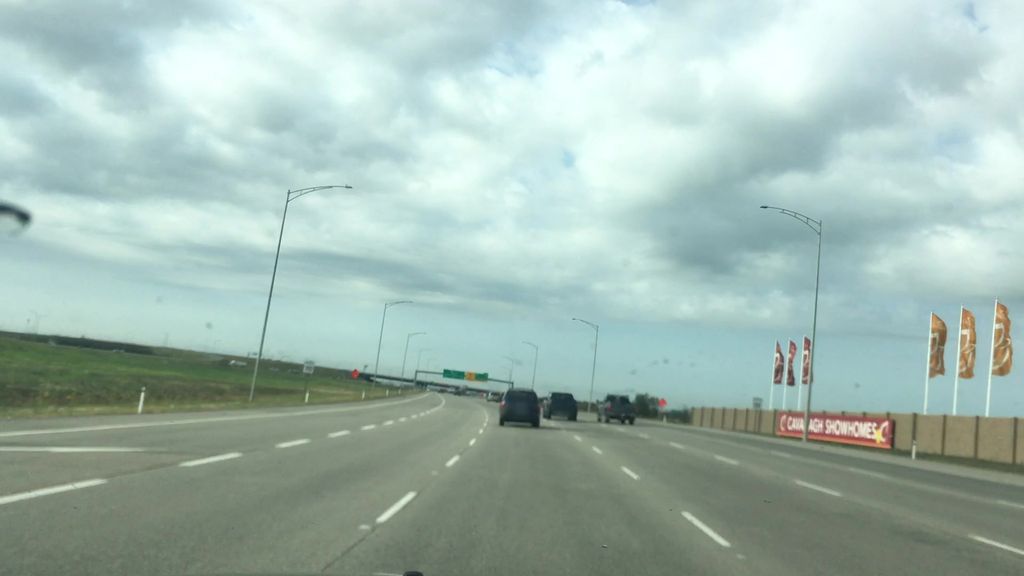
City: edmonton